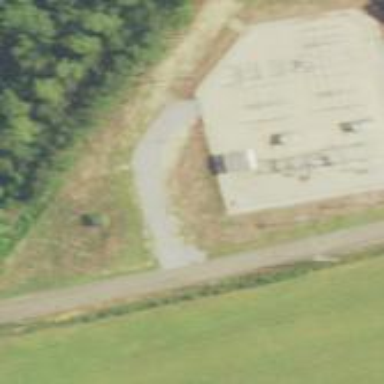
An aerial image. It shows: Distribution level power substation enclosed by fence.